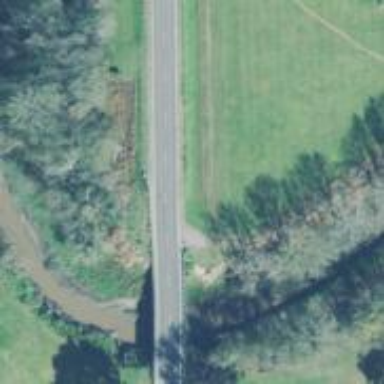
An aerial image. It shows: Tertiary road with asphalt surface that goes over bridge.